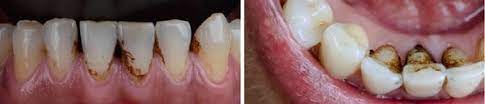
Condition: Tooth Discoloration